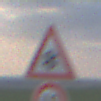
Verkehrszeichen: SchneeOderEisglaette
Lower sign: Geschwindigkeit40
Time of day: SunriseSunset
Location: Outdoor (Nature)
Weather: PartlyCloudy
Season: NotSpecified
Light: Natural